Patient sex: M
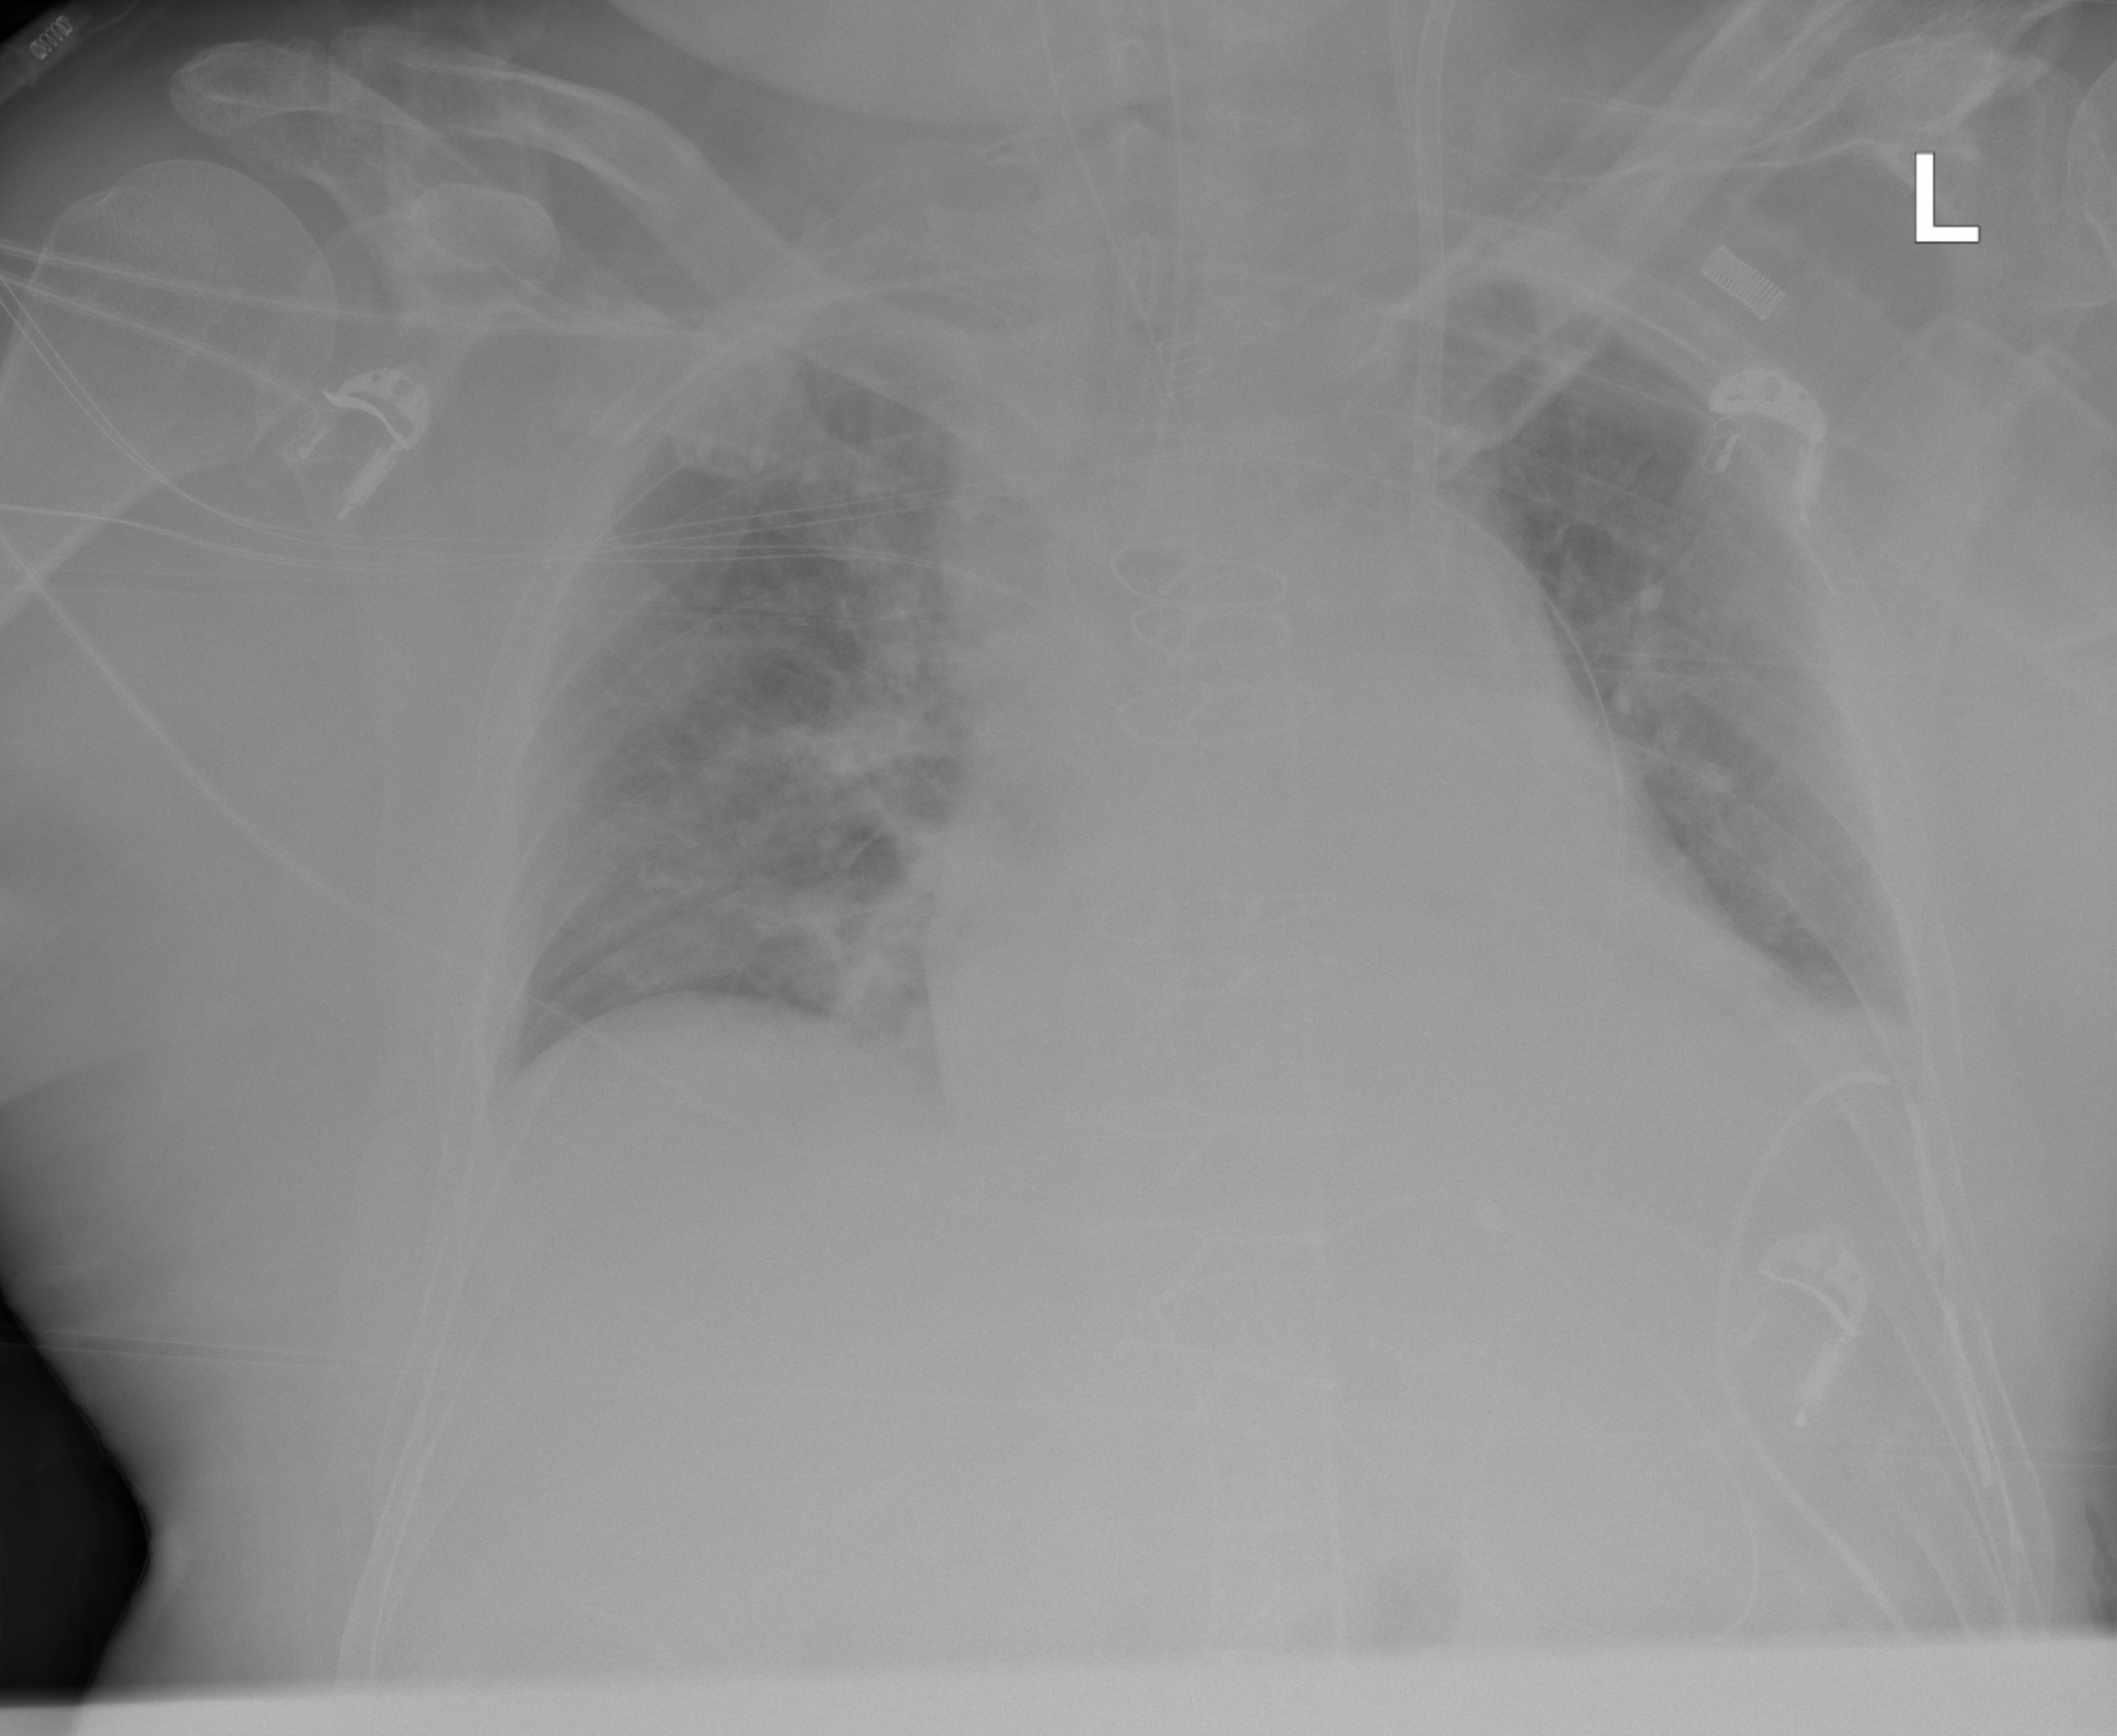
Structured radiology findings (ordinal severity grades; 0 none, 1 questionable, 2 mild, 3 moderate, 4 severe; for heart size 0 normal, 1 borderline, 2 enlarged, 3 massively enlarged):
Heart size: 1
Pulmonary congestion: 2
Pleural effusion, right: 0
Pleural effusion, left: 0
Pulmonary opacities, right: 2
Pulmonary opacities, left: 0
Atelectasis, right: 0
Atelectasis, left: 0